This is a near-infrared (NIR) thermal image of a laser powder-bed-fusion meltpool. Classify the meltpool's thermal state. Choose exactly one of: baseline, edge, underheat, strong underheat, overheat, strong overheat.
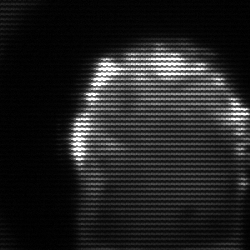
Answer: baseline